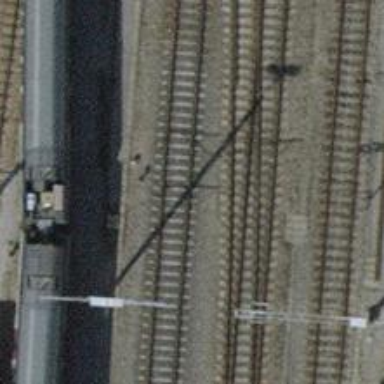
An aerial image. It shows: Single-track railway siding with electrified contact lines.